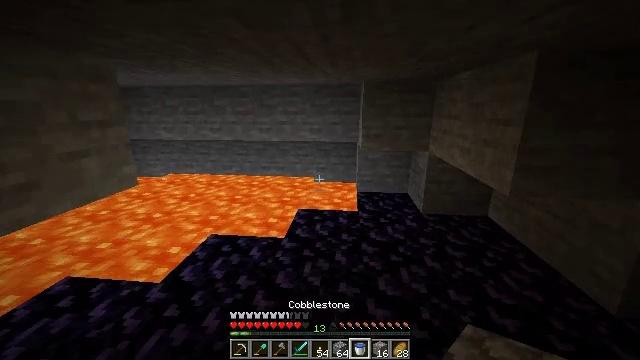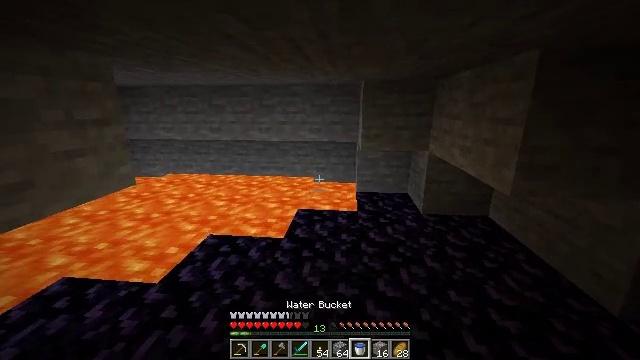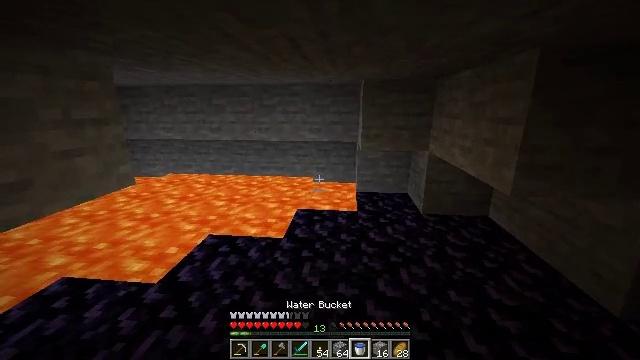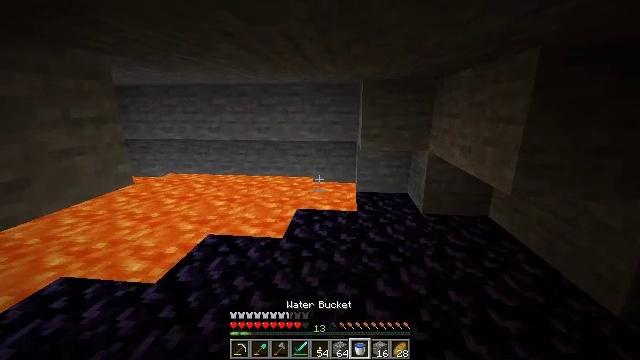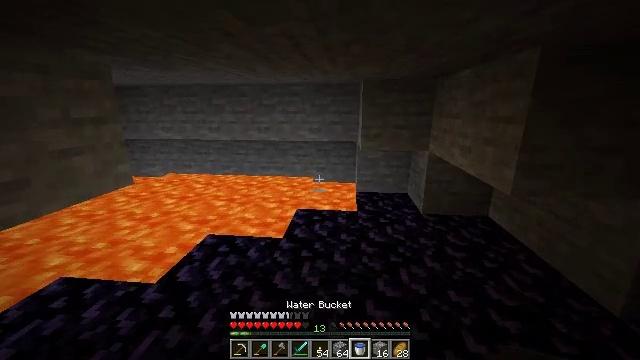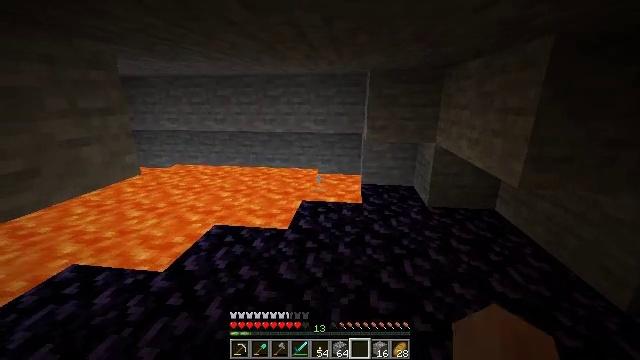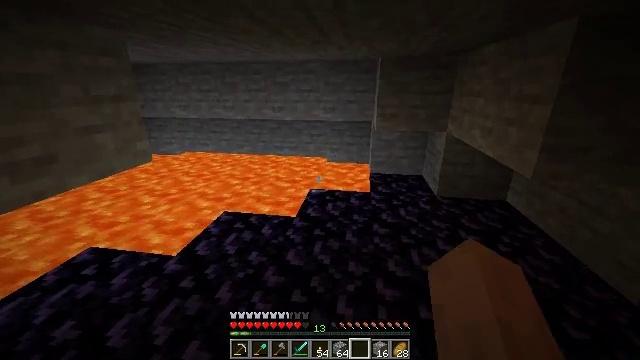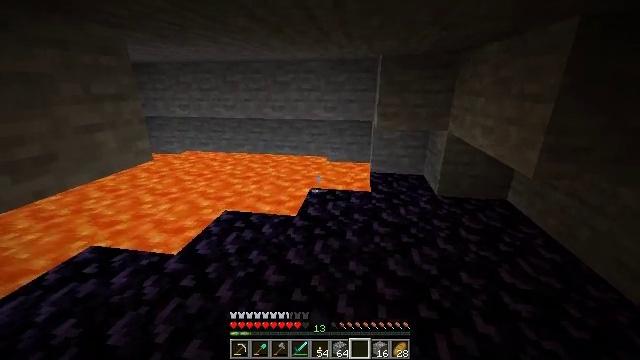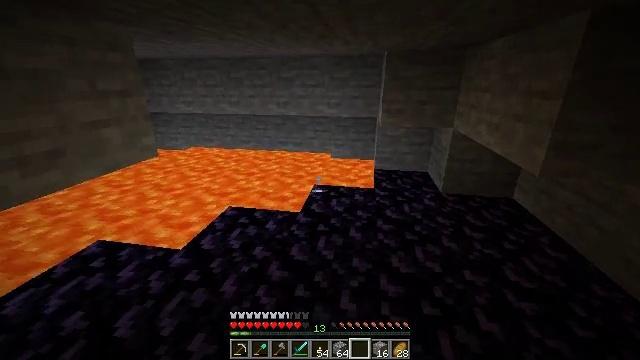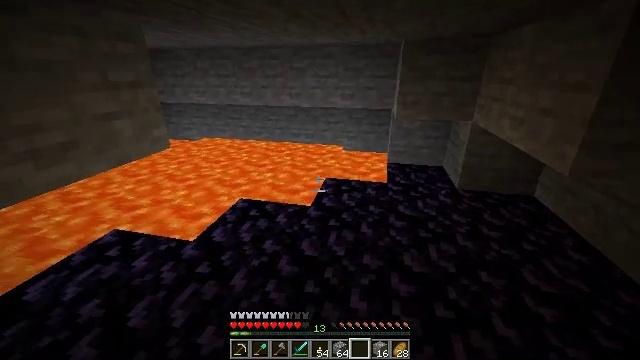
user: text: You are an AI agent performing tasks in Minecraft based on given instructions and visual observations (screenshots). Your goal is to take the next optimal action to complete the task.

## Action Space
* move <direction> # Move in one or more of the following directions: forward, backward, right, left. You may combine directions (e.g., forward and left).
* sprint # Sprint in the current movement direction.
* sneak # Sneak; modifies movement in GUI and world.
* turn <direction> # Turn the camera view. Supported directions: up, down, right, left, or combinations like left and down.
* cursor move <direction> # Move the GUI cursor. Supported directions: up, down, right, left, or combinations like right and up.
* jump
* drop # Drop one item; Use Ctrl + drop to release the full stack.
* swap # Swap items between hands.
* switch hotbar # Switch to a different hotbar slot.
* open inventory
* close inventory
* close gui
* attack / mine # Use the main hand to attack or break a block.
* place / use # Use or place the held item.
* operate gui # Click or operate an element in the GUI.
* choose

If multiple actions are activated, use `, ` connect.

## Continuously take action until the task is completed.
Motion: motion action
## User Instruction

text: Remove a water bucket from the inventory.
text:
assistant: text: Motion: switch to hotbar 7
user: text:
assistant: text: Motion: switch to hotbar 7
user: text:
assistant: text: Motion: no_op
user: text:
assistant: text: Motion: no_op
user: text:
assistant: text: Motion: turn left and down, drop
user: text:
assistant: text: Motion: turn left and down, drop
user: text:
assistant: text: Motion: drop
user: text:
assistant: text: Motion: drop
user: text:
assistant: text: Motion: move forward, turn left and down, drop
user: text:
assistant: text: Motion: no_op